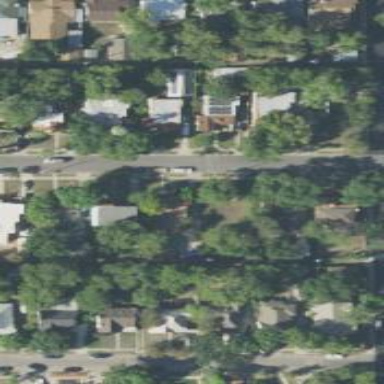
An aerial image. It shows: Neighborhood.